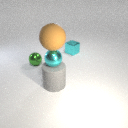
small cyan metal cube behind large gray rubber cylinder